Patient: sex M, age 76
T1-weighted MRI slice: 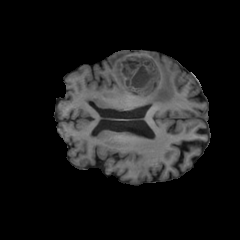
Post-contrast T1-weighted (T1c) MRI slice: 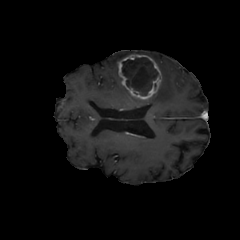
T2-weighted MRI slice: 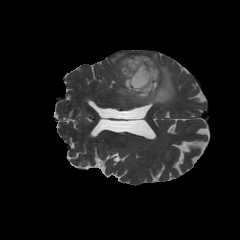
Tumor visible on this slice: yes
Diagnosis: Glioblastoma, IDH-wildtype
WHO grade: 4